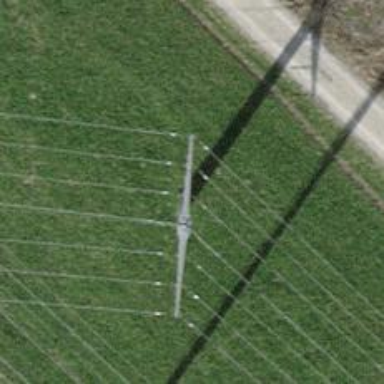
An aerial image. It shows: Three power lines with cables.